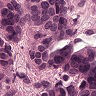
Metastatic tissue present: yes